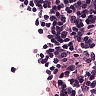
Metastatic tissue present: no